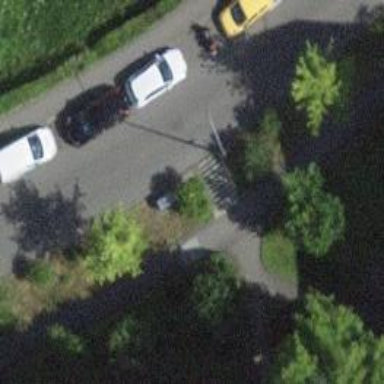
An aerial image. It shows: Kerb barrier.